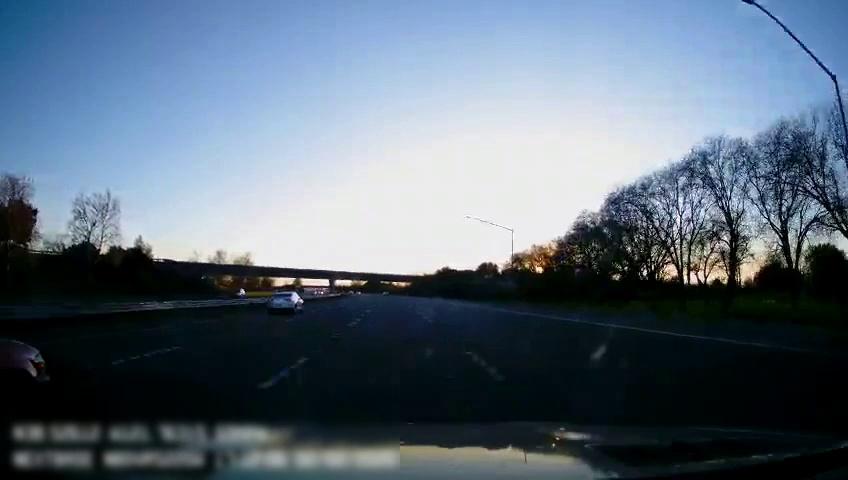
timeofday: Day
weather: Sunny
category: Drivable Space
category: Vehicles | SUV
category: Vehicles | Car
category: Vehicles | SUV
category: Lanes | Alternate Lane
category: Lanes | Alternate Lane
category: Lanes | Current Lane
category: Lanes | Current Lane
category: Lanes | Alternate Lane